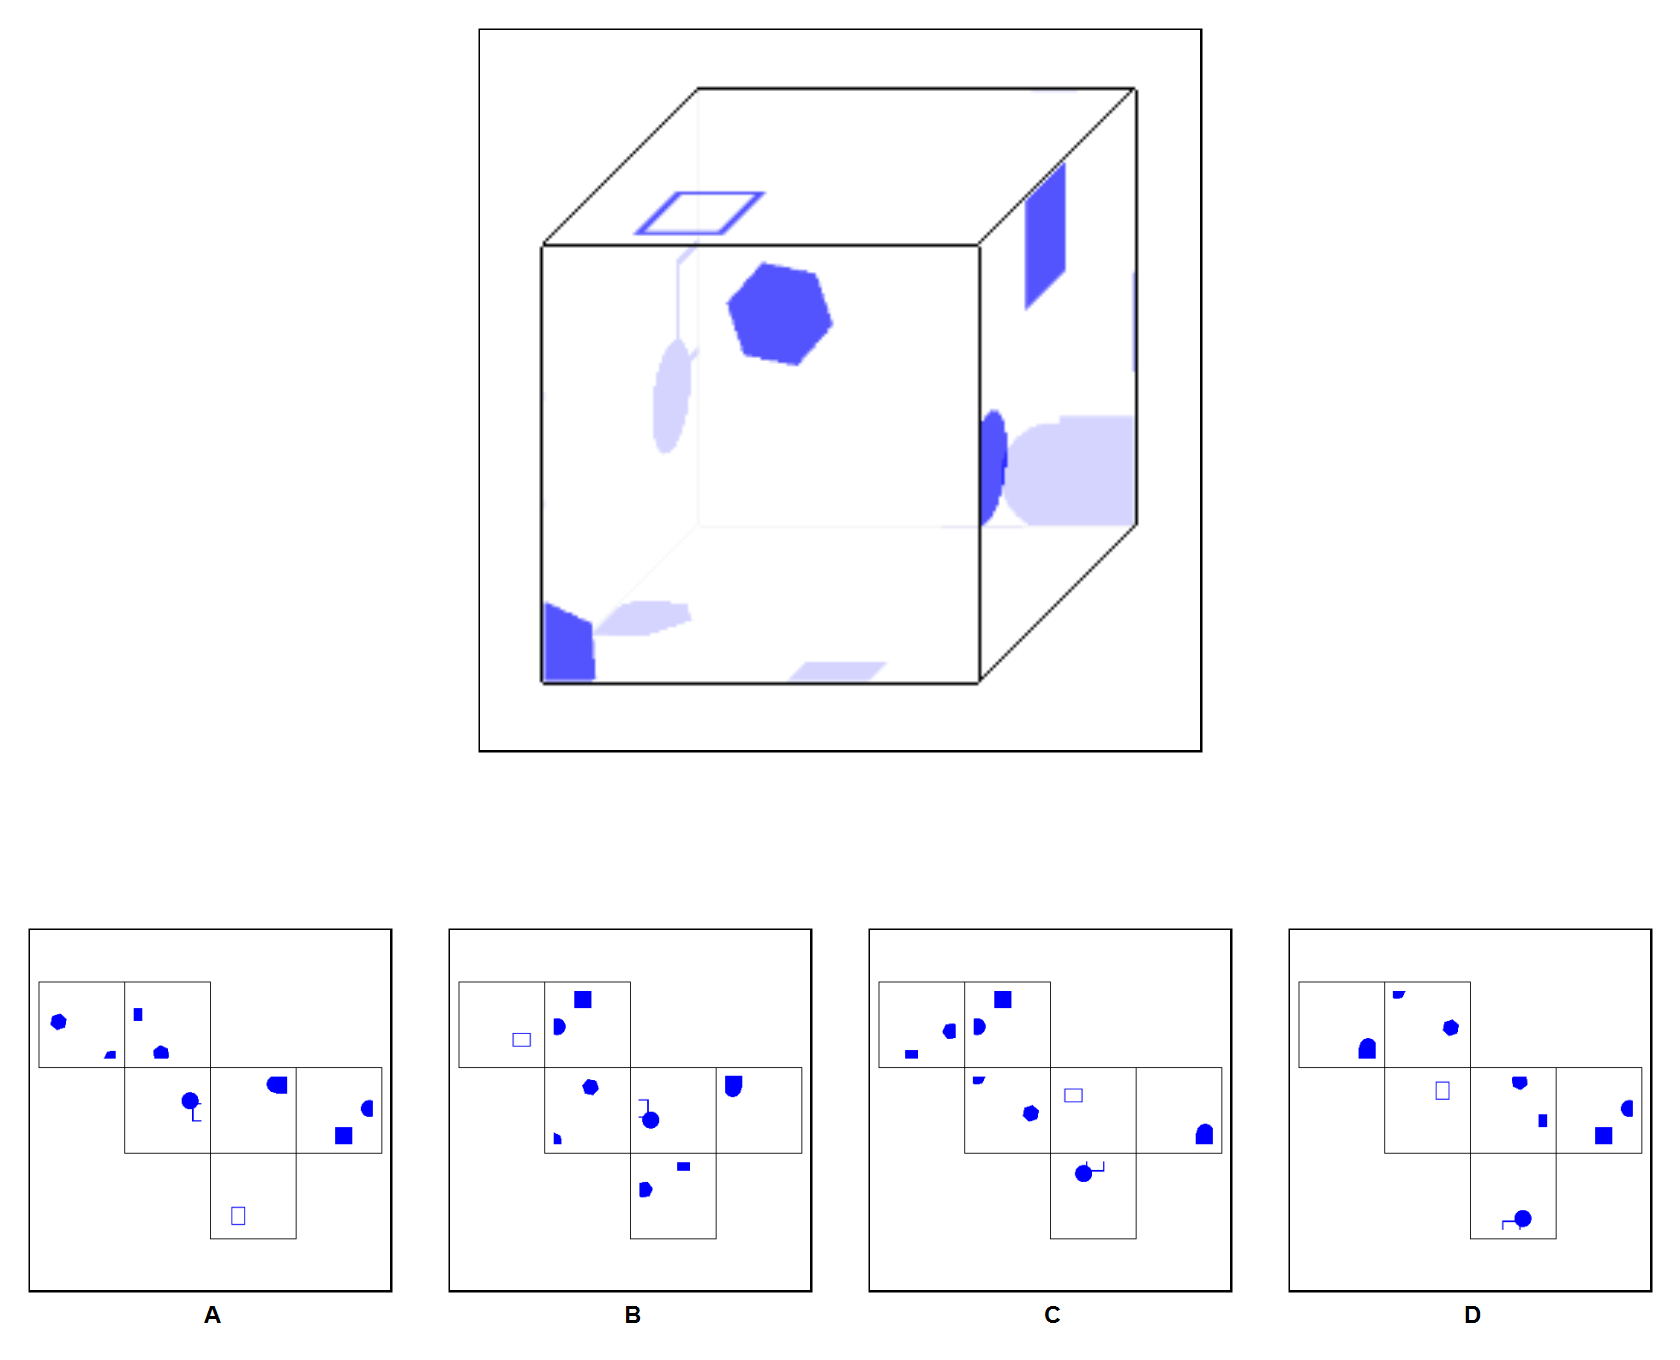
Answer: A